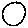
Label: circle